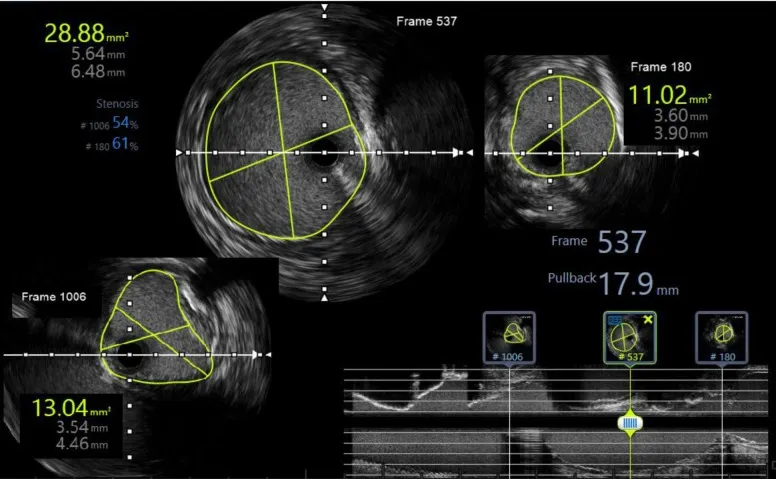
IVUS at ostium ILA (bottom left) shows a cross-sectional area of 13.4 mm2 (46% area compared with the middle segment with a cross-sectional area of 28.8 mm2) and an anastomosis location stenosis of 61% caused by atherosclerosis.
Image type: radiology (ultrasound)